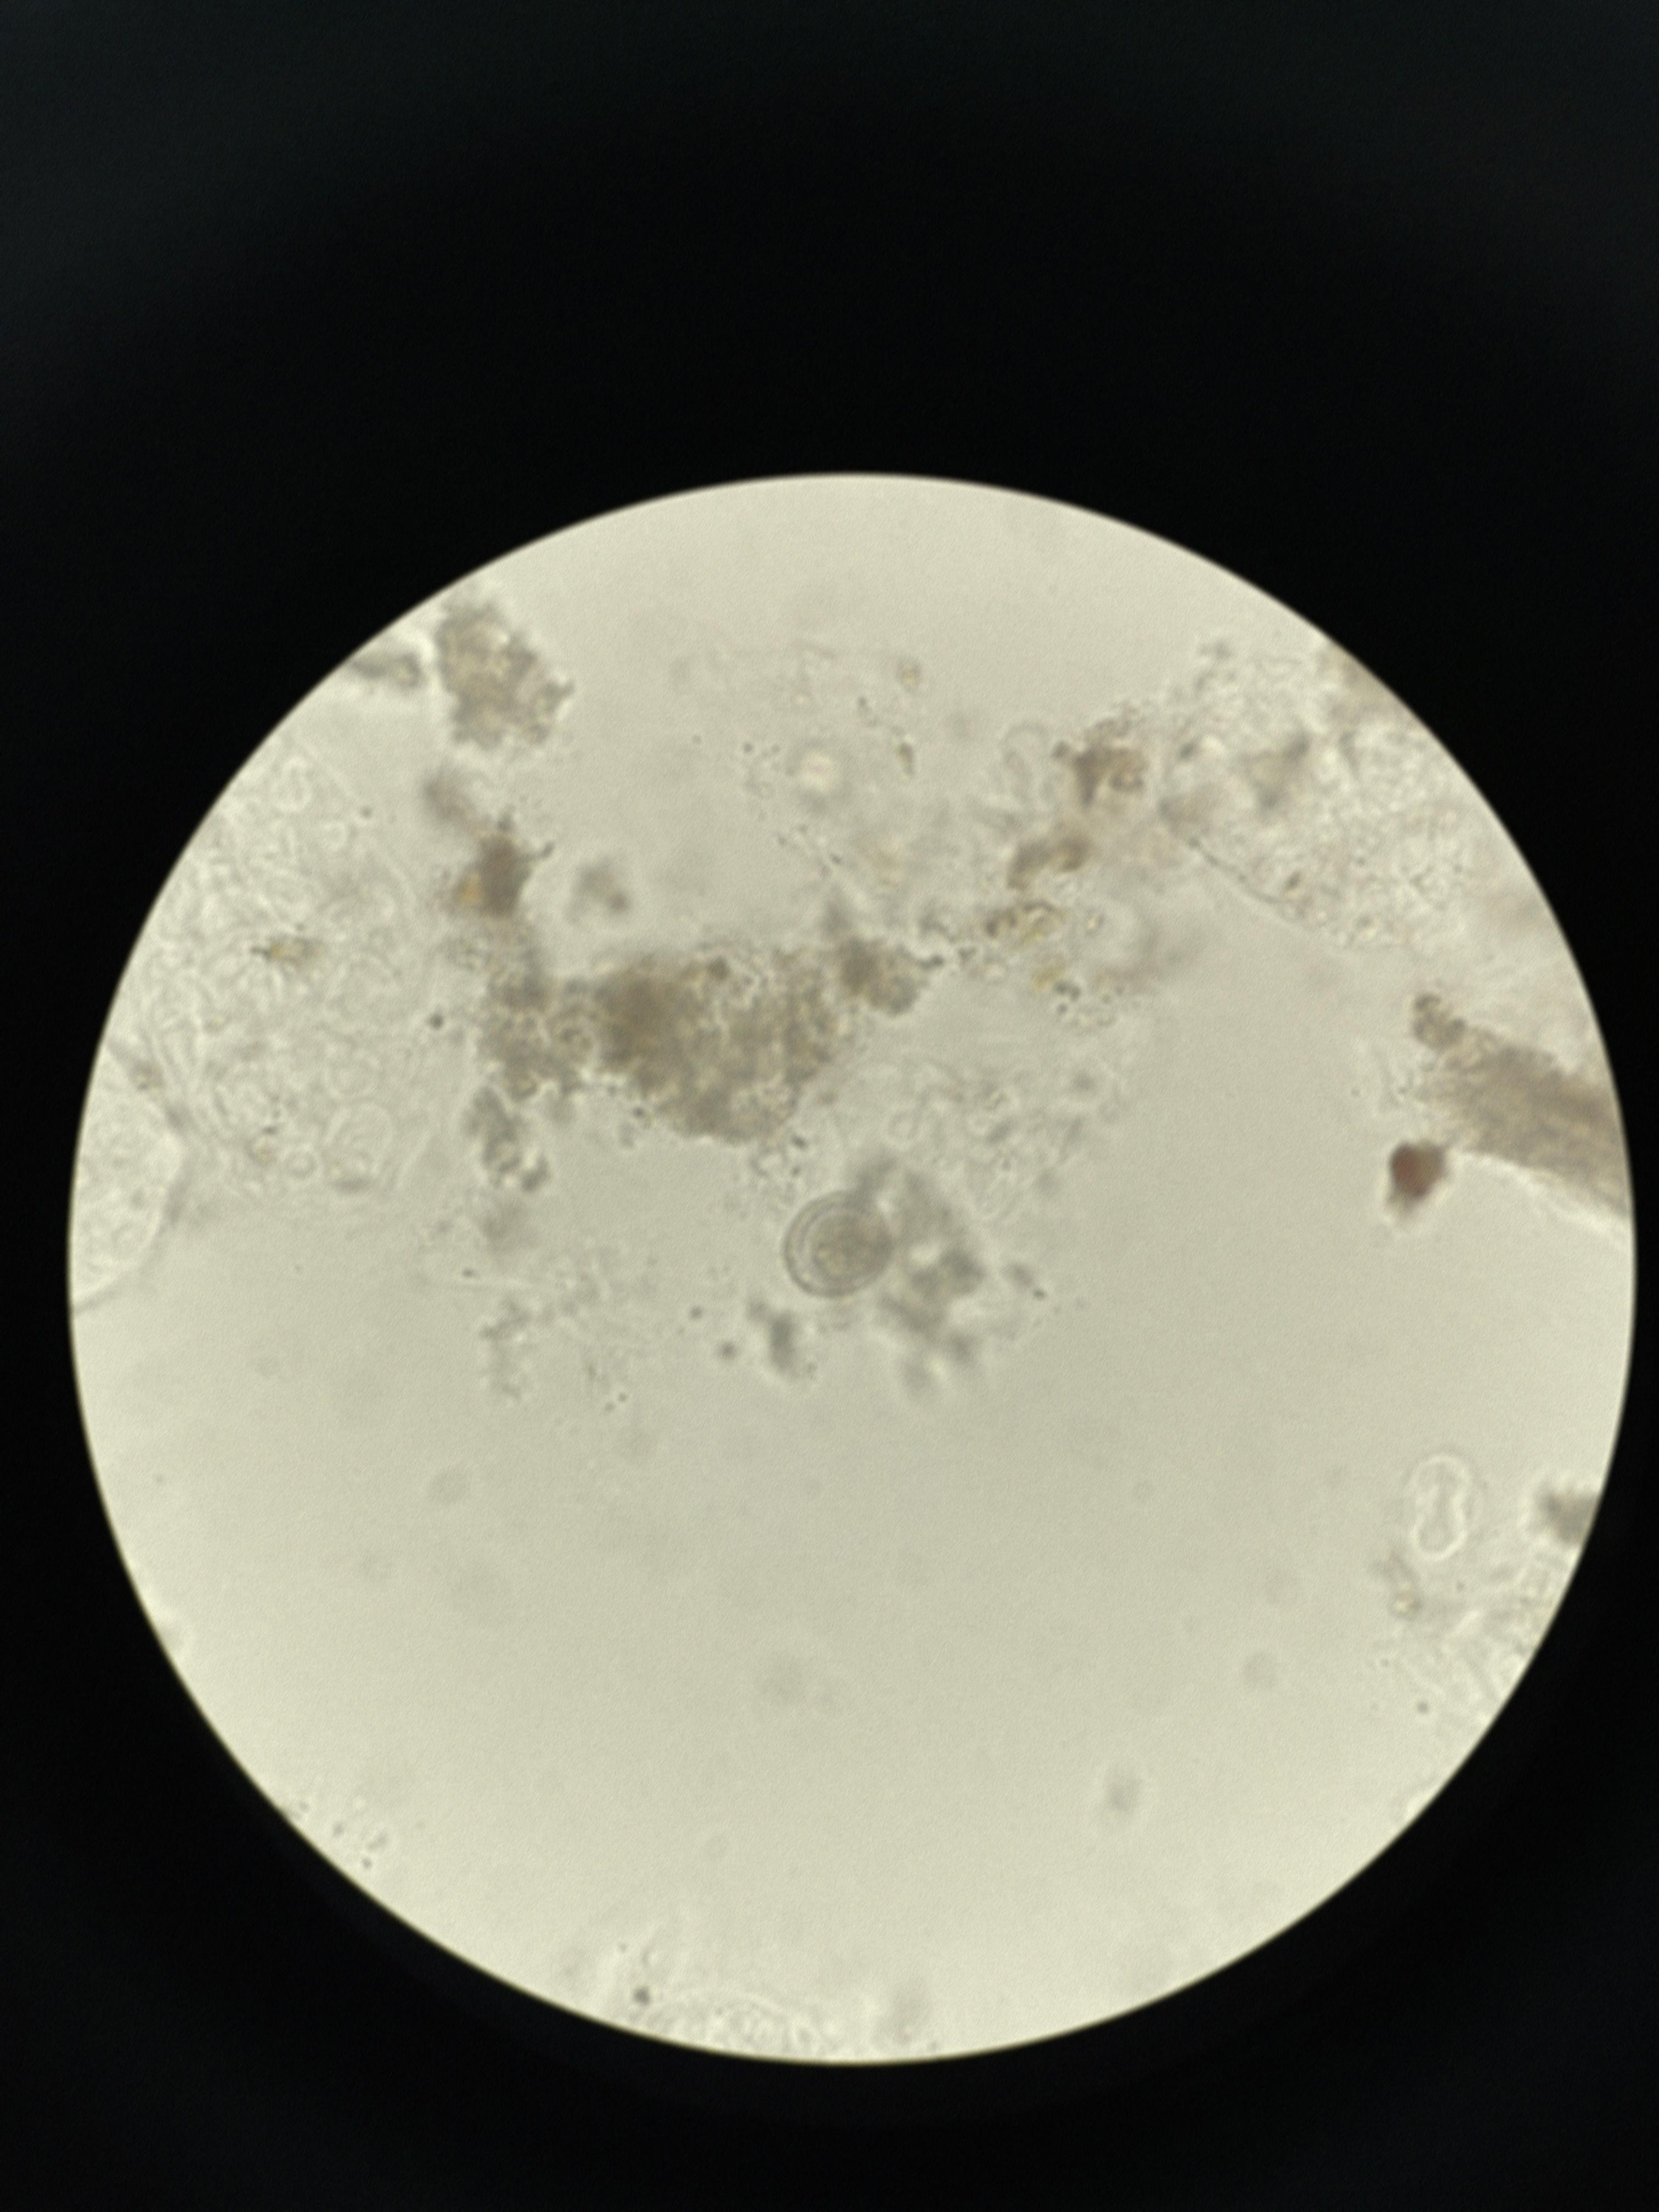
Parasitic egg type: Hymenolepis nana